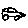
Label: car